Question: Am working on making a copy of the BBC site and want to make two horizontal bars (part of the header) butt up against each other. Right now, there is a space between the two which I want to remove.
Here is the image I am getting:
Here is the HTML and CSS:
'''
<!doctype html>
<html>
<head>
<title>BBC_Copy</title>
<meta charset="utf-8" />
<meta http-equiv="Content-type" content="text/html; charset=utf-8" />
<meta name="viewport" content="width=device-width, initial-scale=1" />
<style type="text/css">
body {
margin:0;
font-family: arial, helvetica, sans-serif;
}
#topbar {
background-color:#7A0000;
width: 100%;
height:40px;
color:white;
}
.fixedwidth {
width:1050px;
margin:0 auto;
}
#logodiv {
padding-top:5px;
float:left;
border-right:1px solid #770000;
padding-right: 10px;
}
#signindiv {
font-weight: bold;
padding:2px 80px 12px 20px;
font-size: 0.9em;
float:left;
border-right:1px solid #770000;
}
#signindiv img {
position:relative;
top:3px;
}
#topmenudiv {
float:left;
}
#topmenudiv ul {
margin:0;
padding:0;
}
#topmenudiv li {
list-style: none;
font-wieght:bold;
font-size:0.9em;
border-right:1px solid #770000;
height:100%;
padding:10px 20px 12px 20px;
float:left;
}
#searchdiv {
float:left;
padding:5px 0 0 10px;
}
#searchdiv input {
height:25px;
border:none;
font-size:0.9em;
padding-left: 10px;
background-image: url("images/magnify.png");
background-repeat: no-repeat;
background-position:center right;
}
.break {
clear:both;
}
#newsbar {
background-color:#7A0000;
width: 100%;
height:40px;
color:white;
}
</style>
</head>
<body>
<div id="container">
<div id="topbar">
<div class="fixedwidth">
<div id="logodiv">
<img src="images/bbc_logo.png" />
</div>
<div id="signindiv">
<p><img src="images/signin.png" />Sign In</p>
</div>
<div id="topmenudiv">
<ul>
<li>News</li>
<li>Sport</li>
<li>Weather</li>
<li>iPlayer</li>
<li>TV</li>
<li>Radio</li>
<li>More...</li>
</ul>
</div>
<div id="searchdiv">
<input type="text" placeholder="Search" />
</div>
</div>
<div class="break">
</div>
<div id="newsbar">
</div>
</div>
</body>
</html>
'''
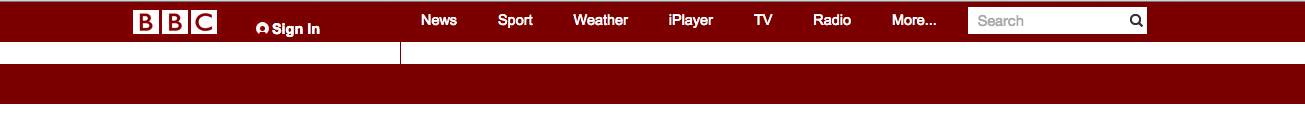
Answer: Your problem is in:
'''
<div id="signindiv">
<p><img src="images/signin.png" />Sign In</p>
</div>
'''
The '<p>' tags are adding extra margin on top and bottom. I would recommend getting rid of the 'p' tags... they don't add any semantic advantage.